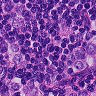
Metastatic tissue present: yes